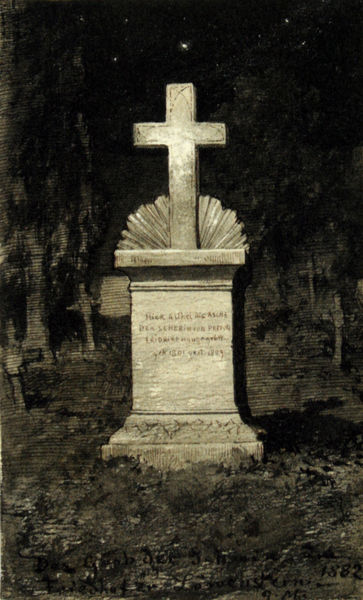
Titel: Das Grab der "Seherin von Prevorst" am Friedhof zu Löwenstein
Künstler: Gabriel von Max
Standort: München
Institution: Monacensia, Literaturarchiv und Bibliothek
Schlagwörter: baum, dunkel, himmel, schatten, weiß, bäume, abend, frankreich, grau, hell, mitte, nacht, schwarz, skizze, säule, zeichnung, gras, rasen, wiese, barock, sockel, stein, steine, tod, tot, signatur, erde, boden, dunkelheit, kontrast, wald, schrift, bogen, grafik, ölgemälde, inschrift, finster, mondlicht, foto, alter, kreuz, stern, strahlen, druck, nachts, sterne, sternenhimmel, schwarzweiß, text, buchstaben, friedhof, heiligenschein, kreuze, grab, grav, gräber, wal, grabstätte, grabmal, ewigkeit, freidhof, grabmahl, kruez, epitaph, grabstein, grabsteine, dunkek, e, 1882, kreute, grabstein mit großem ausatzkreuz und strahlenkranz